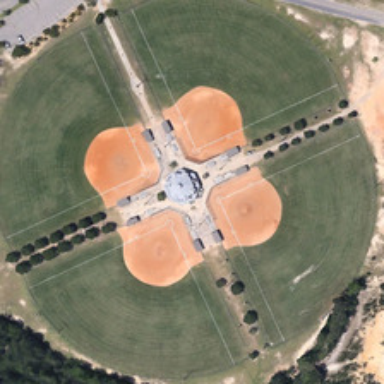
Four baseball fields are surrounded by many green plants and a road .